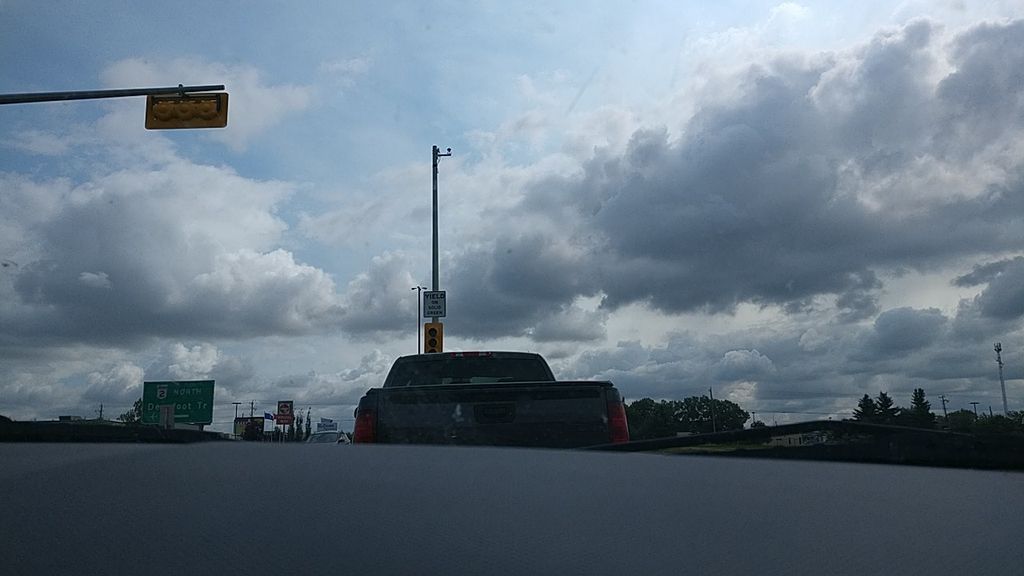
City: calgary